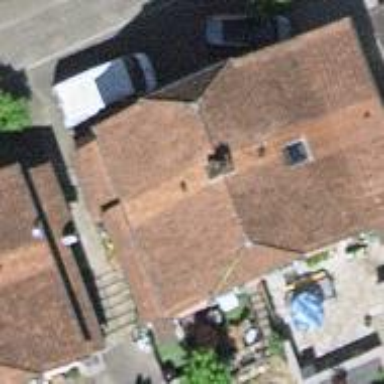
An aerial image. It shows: Charming house with side-hipped roof made of roof tiles.